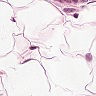
Metastatic tissue present: no